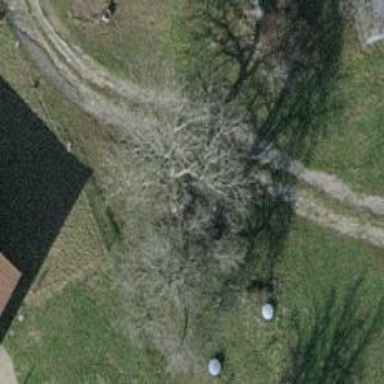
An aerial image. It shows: Beautiful tree in nature.